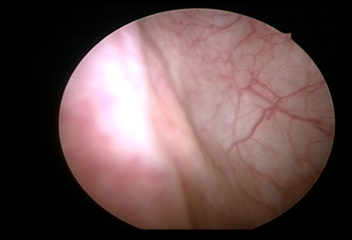
Modality: WLC
Class: Normal mucosa
Bladder cancer association: No